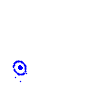
Particle: electron